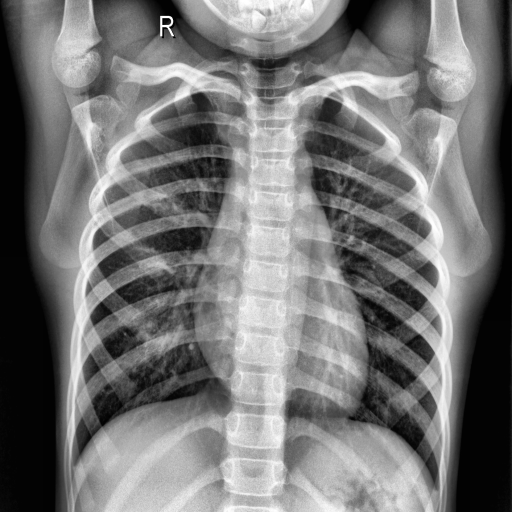
Finding: NORMAL